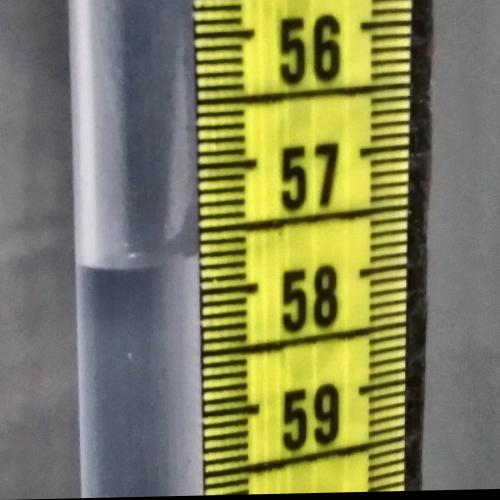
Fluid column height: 57.7 cm